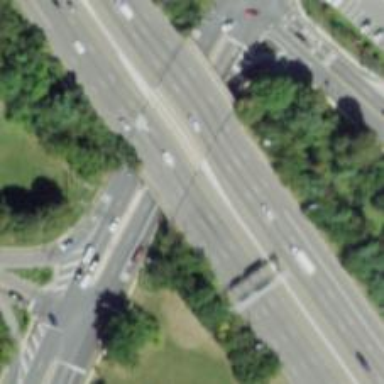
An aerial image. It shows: Urban freeway bridge.